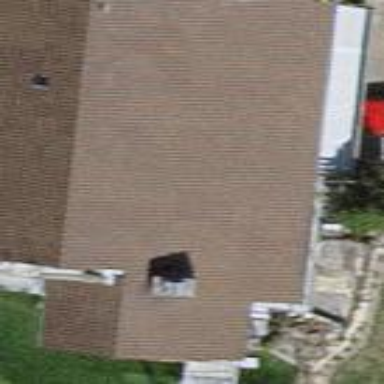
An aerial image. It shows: Detached building with tile roof.